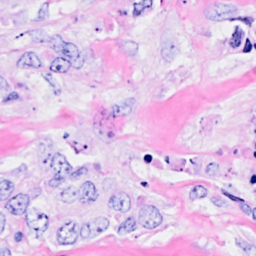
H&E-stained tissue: Breast